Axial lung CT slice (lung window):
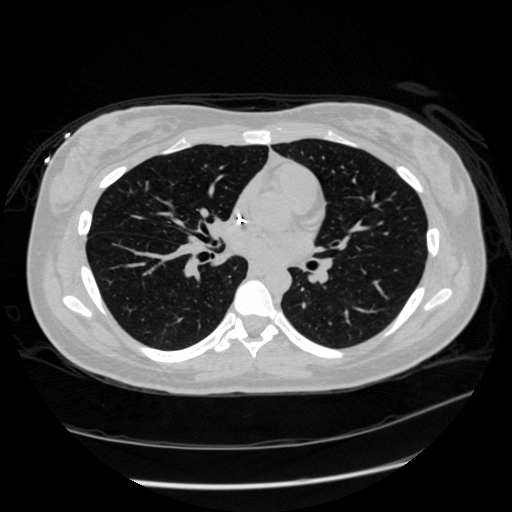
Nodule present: no